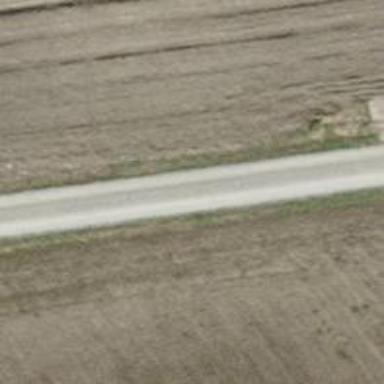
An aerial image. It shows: Track with fine gravel surface of grade2 quality.